Question: Here's the code based on Max's suggestion
'''
editor.getControl().addKeyListener(new KeyAdapter() {
@Override
public void keyReleased(KeyEvent e) {
Table table = viewer.getTable();
int currentIndex = table.getSelectionIndex();
if (e.keyCode == SWT.ARROW_DOWN) {
if (currentIndex != table.getItemCount() - 1) {
table.setSelection(currentIndex+1);
IStructuredSelection sel = (IStructuredSelection) viewer.getSelection();
Object rowObj = sel.getFirstElement();
viewer.editElement(rowObj, columnIndex);
}
}
}
});
'''
I have a JFace TableViewer with a column that is editable (done by implementing 'EditingSupport').
I want the user to be able to press the up/down arrows when editing a cell to move to the row above/below it. Here's what I have:
'''
final TextCellEditor editor = new TextCellEditor(viewer.getTable());
editor.getControl().addKeyListener(new KeyAdapter() {
@Override
public void keyReleased(KeyEvent e) {
if (e.keyCode == SWT.ARROW_DOWN) {
Table table = viewer.getTable();
int currentIndex = table.getSelectionIndex();
if (currentIndex != table.getItemCount() - 1) {
table.setSelection(currentIndex+1);
}
}
}
});
'''
This moves the selected row to the next row, but doesn't move the textbox, i.e. after pressing down arrow it looks like this:

How do I set the textbox to the cell in a a particular row?
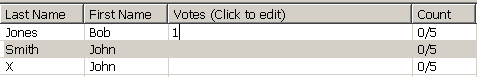
Answer: Use the method:
'''
org.eclipse.jface.viewers.ColumnViewer.editElement(Object element, int column)
'''